Interaction volume radius: 5 \u00c5
Interaction volume height: 35 \u00c5
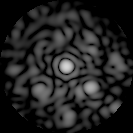
Disorder parameter: 0.5759